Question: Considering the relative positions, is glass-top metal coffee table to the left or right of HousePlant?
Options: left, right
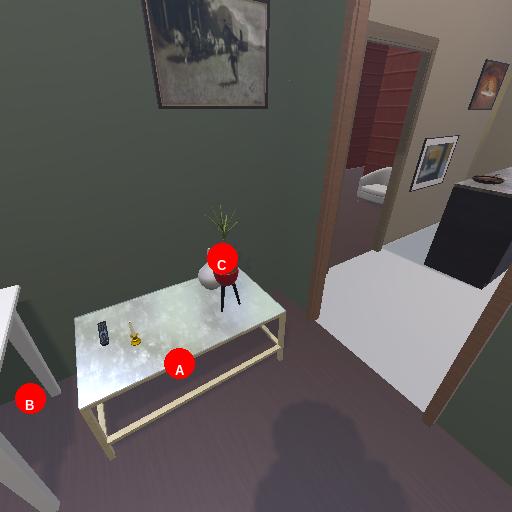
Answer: left